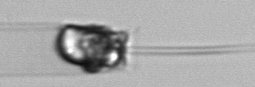
Label: Ditylum_brightwellii